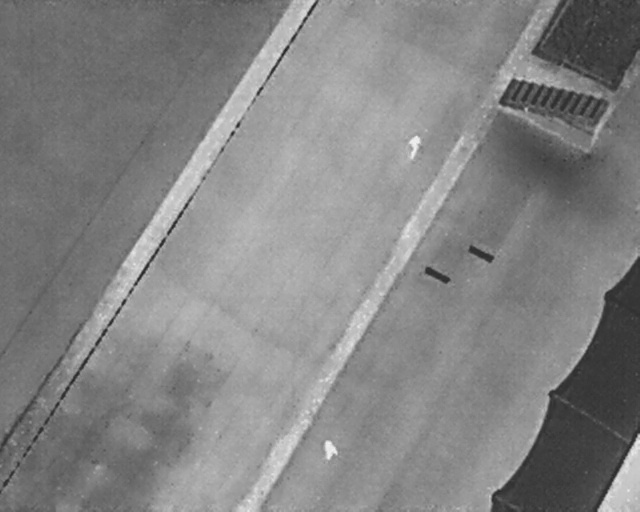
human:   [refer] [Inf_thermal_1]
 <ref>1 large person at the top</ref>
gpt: <box>[[62, 27, 66, 29, 18]]</box>